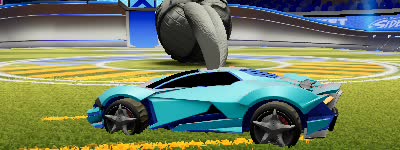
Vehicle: werewolf